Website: crate-barrel
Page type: account-selection
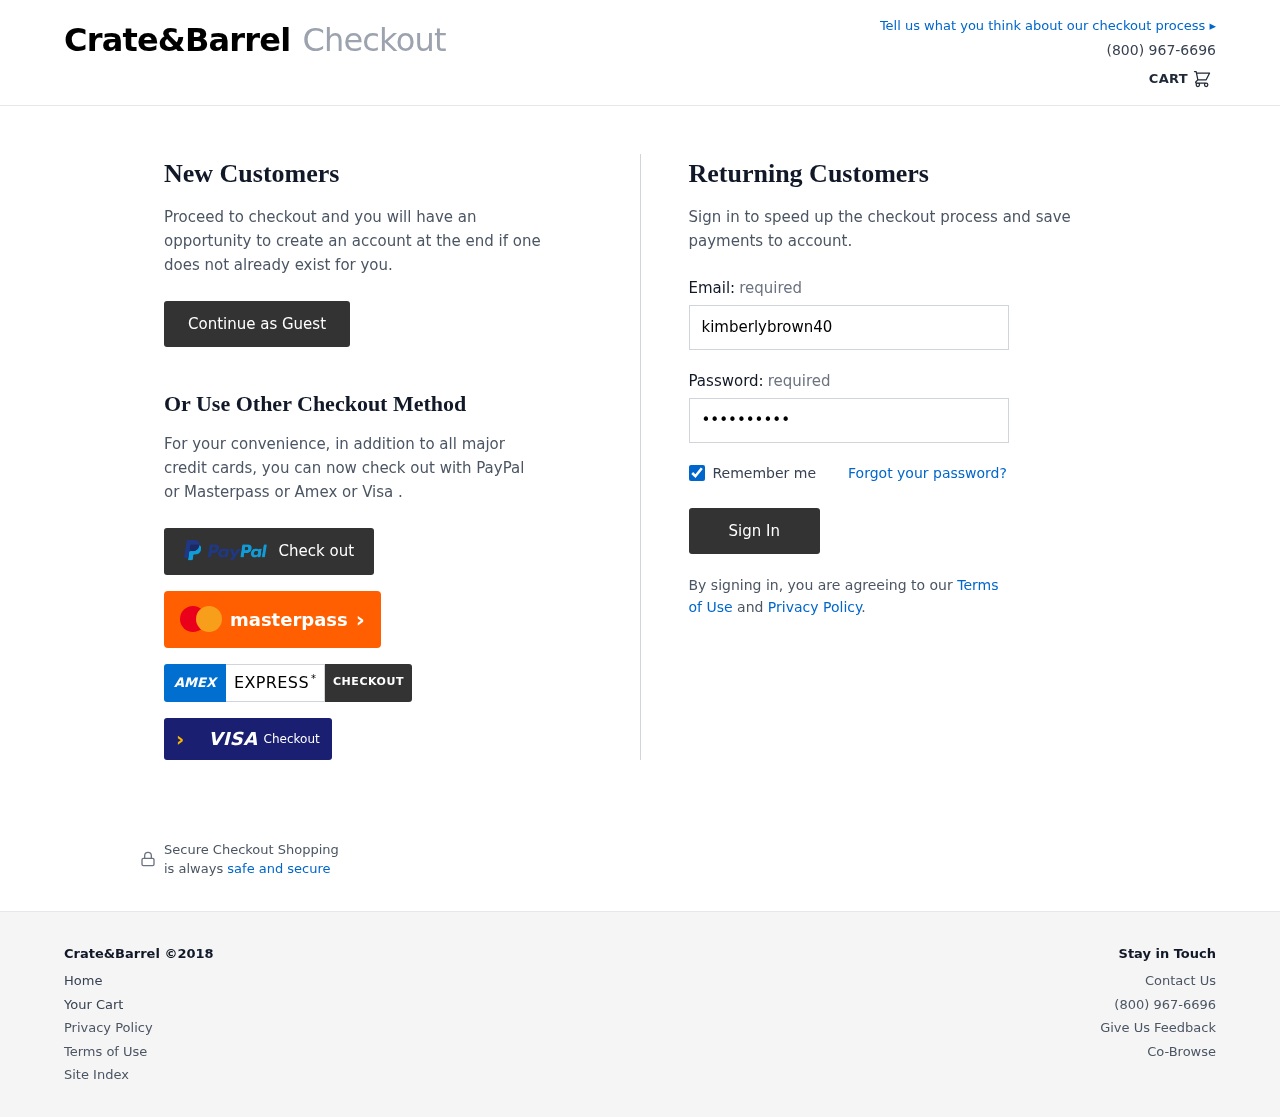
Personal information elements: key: PII_LOGIN_USERNAME
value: kimberlybrown40